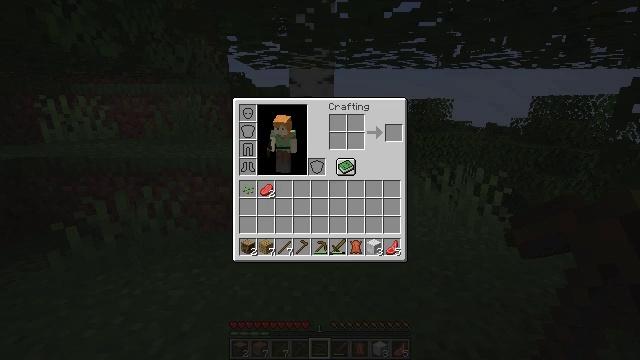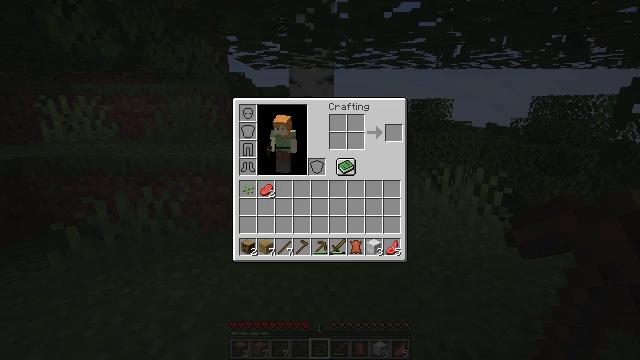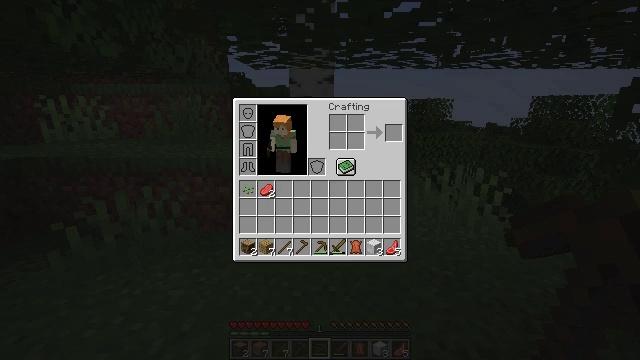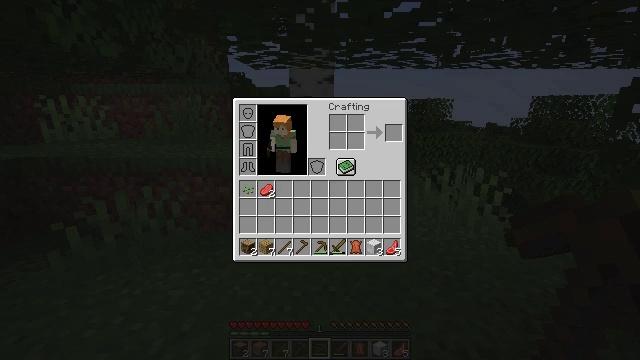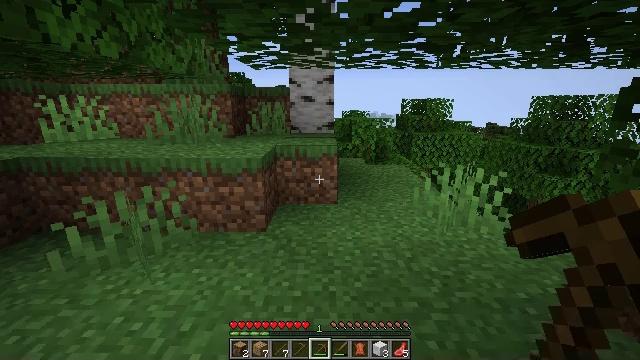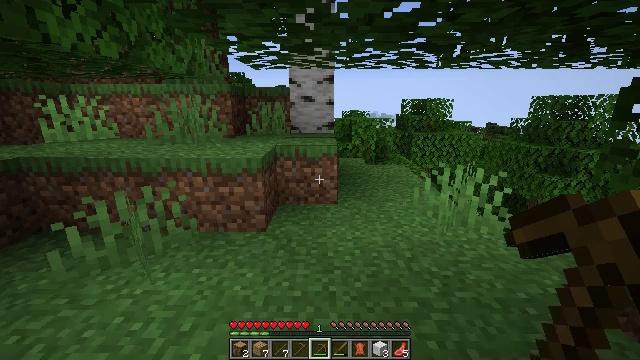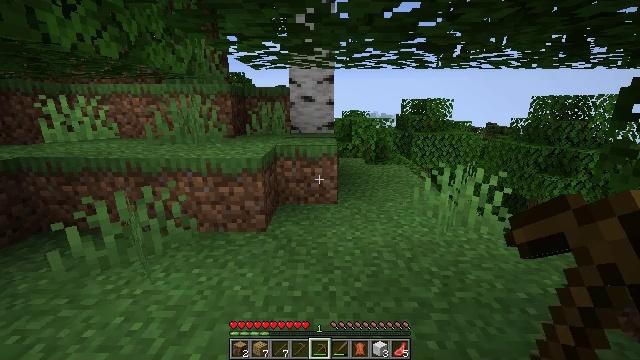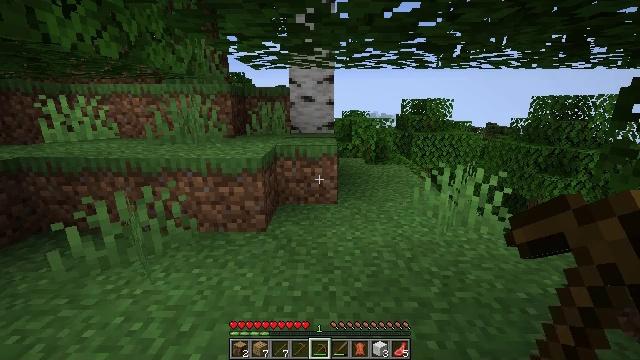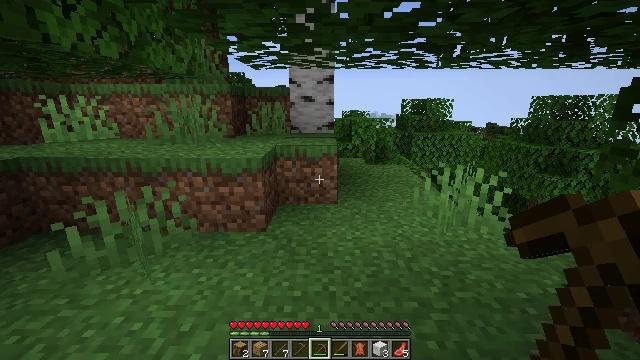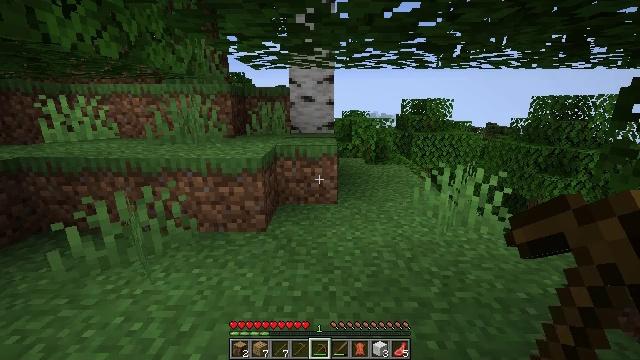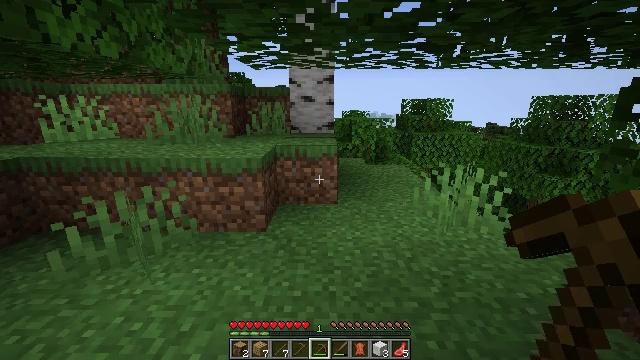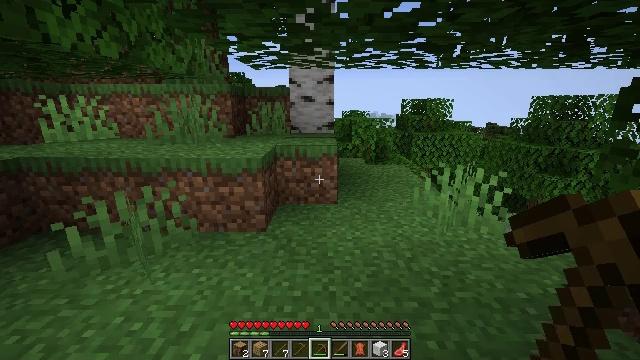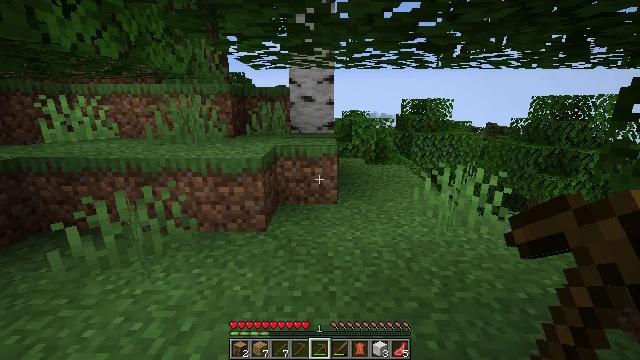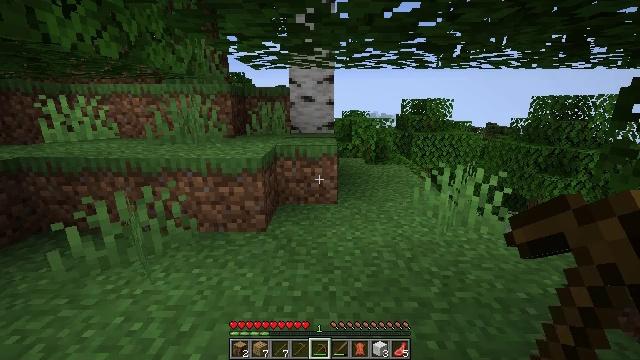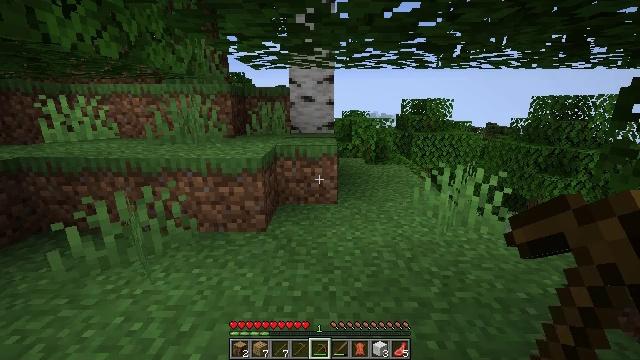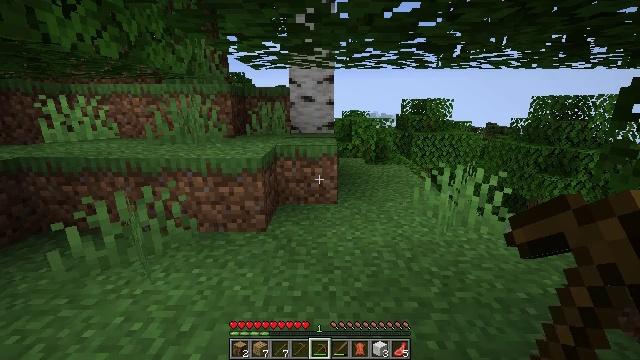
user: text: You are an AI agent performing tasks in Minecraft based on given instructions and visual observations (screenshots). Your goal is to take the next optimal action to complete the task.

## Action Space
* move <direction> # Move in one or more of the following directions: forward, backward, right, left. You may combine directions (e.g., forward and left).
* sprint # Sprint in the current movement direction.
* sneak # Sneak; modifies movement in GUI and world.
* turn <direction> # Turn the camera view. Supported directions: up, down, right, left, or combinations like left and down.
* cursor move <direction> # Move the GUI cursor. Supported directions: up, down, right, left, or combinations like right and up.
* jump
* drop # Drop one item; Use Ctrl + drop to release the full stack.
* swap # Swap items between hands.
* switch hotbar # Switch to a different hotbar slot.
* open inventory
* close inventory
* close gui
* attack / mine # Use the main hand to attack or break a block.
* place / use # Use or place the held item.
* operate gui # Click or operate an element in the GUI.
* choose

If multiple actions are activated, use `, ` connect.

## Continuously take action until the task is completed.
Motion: motion action
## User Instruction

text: Chop down the oak log.
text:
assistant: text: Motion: no_op
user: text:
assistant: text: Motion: no_op
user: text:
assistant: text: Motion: no_op
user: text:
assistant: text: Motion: close inventory
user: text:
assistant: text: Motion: close inventory
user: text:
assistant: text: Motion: close inventory
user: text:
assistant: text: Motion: no_op
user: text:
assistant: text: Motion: no_op
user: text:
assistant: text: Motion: no_op
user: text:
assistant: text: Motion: no_op
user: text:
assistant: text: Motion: no_op
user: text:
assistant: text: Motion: no_op
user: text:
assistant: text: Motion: no_op
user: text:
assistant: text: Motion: no_op
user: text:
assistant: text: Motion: no_op
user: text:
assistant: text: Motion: move forward
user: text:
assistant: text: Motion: move forward
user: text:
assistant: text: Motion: move forward
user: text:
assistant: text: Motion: move forward
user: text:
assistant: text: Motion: move forward
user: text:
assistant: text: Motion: move forward
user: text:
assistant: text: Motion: move forward
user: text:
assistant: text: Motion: move forward
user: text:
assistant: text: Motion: move forward
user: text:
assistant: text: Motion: move forward, turn right
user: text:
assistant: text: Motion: move forward, turn right
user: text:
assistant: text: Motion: move forward, turn right
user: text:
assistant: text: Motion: move forward, turn right
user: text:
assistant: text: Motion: move forward, turn right
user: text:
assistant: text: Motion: move forward, turn right